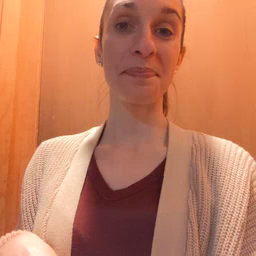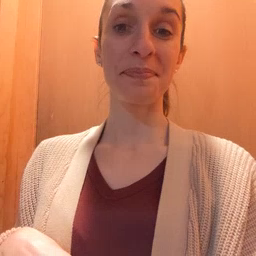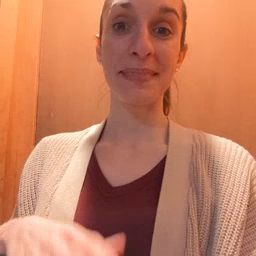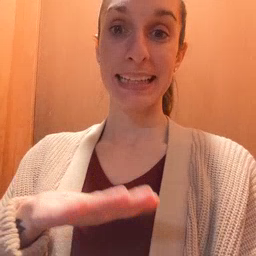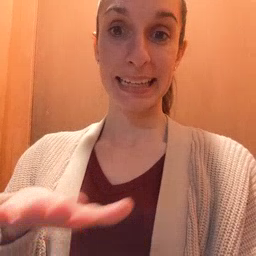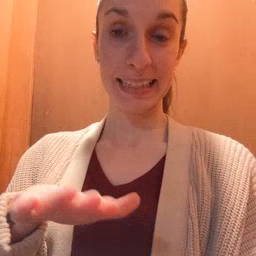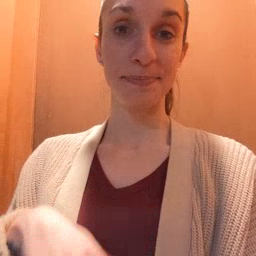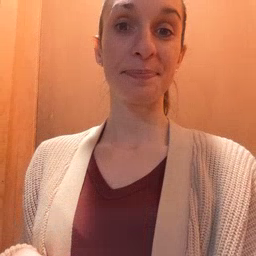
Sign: clean